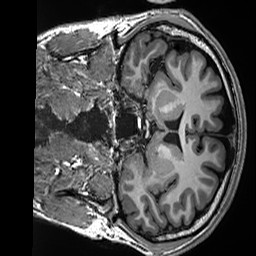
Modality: T1w
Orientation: coronal
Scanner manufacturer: siemens
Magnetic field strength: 3 T
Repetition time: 2.5 s
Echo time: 0.00299 s